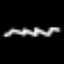
Label: squiggle